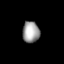
Tissue: lung
Cell type: Epithelial cells
Senescence score: 0.2209
Nuclear area (px): 357
Mean DAPI intensity: 157.725